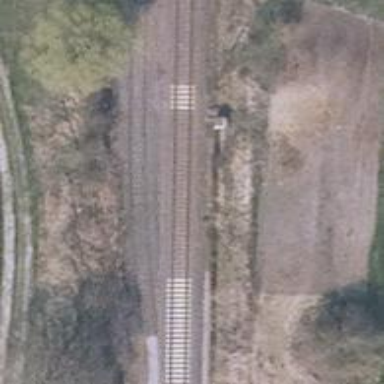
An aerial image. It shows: Railway siding for service.